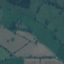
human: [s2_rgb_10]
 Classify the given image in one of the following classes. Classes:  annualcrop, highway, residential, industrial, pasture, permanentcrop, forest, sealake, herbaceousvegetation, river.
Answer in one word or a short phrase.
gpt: Pasture